Question: I am adding a form to my wordpress with a custom php page template
Below is my wordpress page template php code:
'''
<?php
/*
Template Name: Form
*/
?>
<?php get_header(); ?>
<div id="content">
<h1 class="page-title"><?php the_title(); ?></h1>
<div class="entry">
Welcome <?php echo $_POST["fname"]; ?>!<br>
You are <?php echo $_POST["age"]; ?> years old.
</div> <!--end .entry-->
</div> <!--end #content-->
<?php get_sidebar(); ?>
<?php get_footer(); ?>
'''
And I am including the following code from my page which shows the form
'''
<form action="http://127.0.0.1:4001/wordpress/script" method="post">
Name: <input type="text" name="fname">
Age: <input type="text" name="age">
<input type="submit">
</form>
'''
This will show the form data in a new page instead of showing the result on the same page.
How can I show the result on same page?
I would like to have something like this:

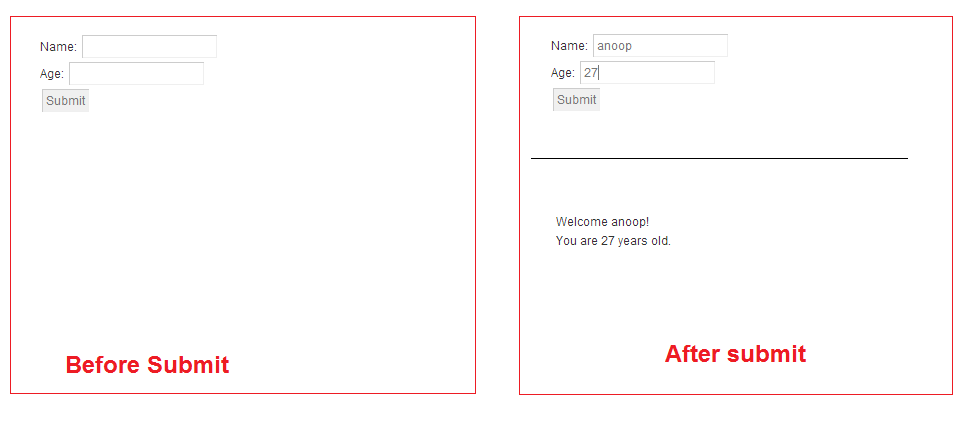
Answer: Remove the 'action' attribute from your 'form':
'''
<form method="post">
'''
Now, to keep data on your fields after form submit, just print them on its respective fields:
'''
Name: <input type="text" name="fname" value="<?php if (isset($_POST["fname"])) echo $_POST["fname"]; ?>" />
Age: <input type="text" name="age" value="<?php if (isset($_POST["age"])) echo $_POST["age"]; ?>" />
'''